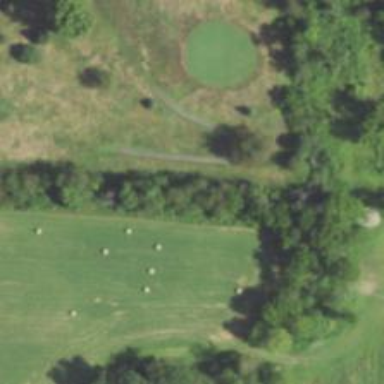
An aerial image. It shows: Path designed for golf carts.